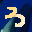
Label: 3